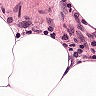
Metastatic tissue present: no